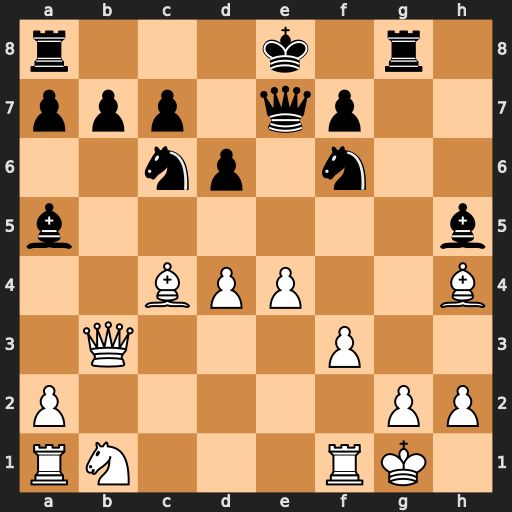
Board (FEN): r3k1r1/ppp1qp2/2np1n2/b6b/2BPP2B/1Q3P2/P5PP/RN3RK1
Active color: w
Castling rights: q
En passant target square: -
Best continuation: Qxb7 Rb8 Qxc6+